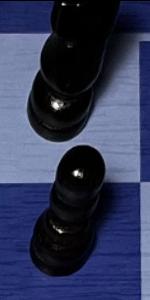
Label: Pawn_Black